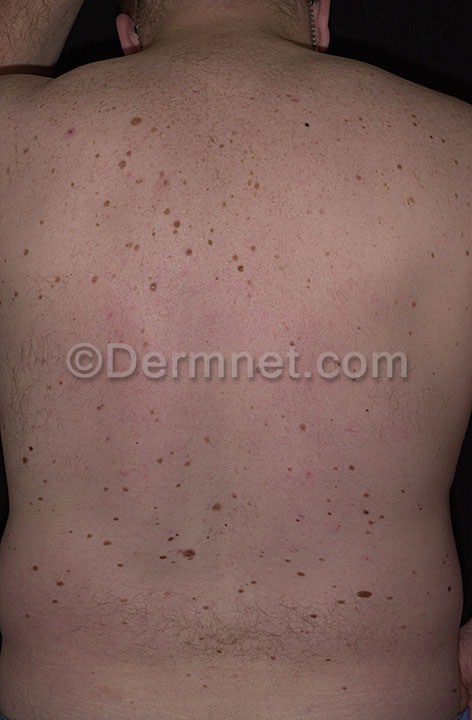
Disease: Melanoma Skin Cancer Nevi and Moles